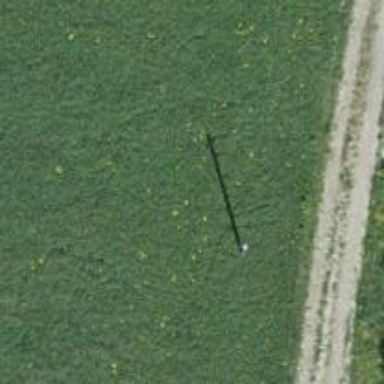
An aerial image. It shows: Power pole.